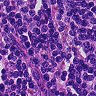
Metastatic tissue present: no